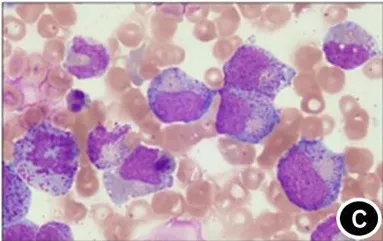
Chest computed tomography (CT) and cytological examination. (B) Chest CT mediastinal window showing scattered inflammation in both lungs.
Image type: pathology (giemsa)